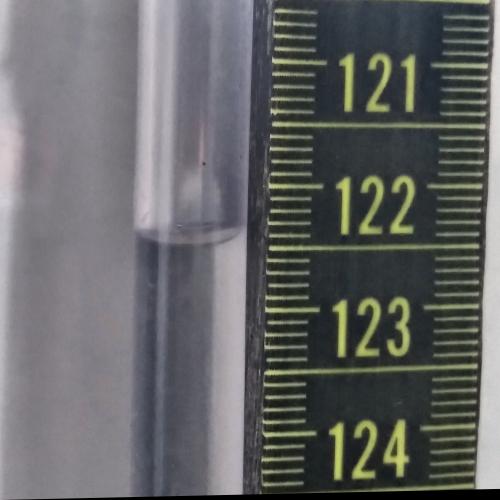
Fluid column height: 122.4 cm